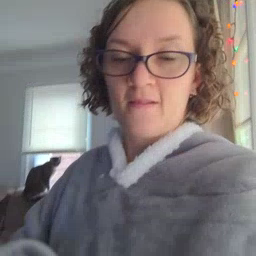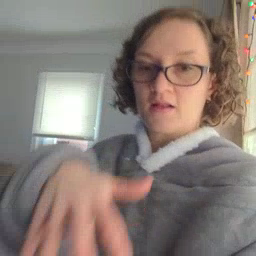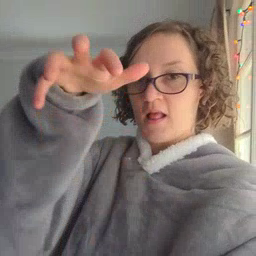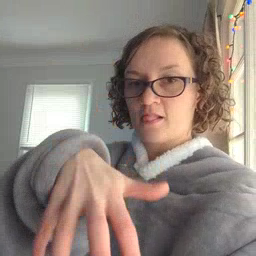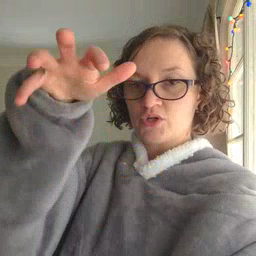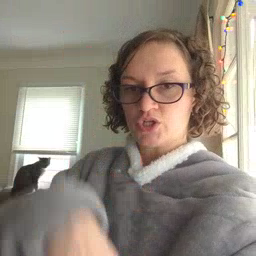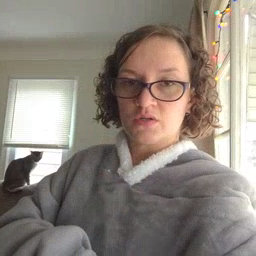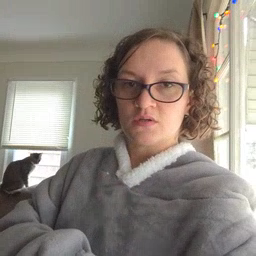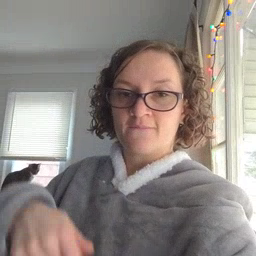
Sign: alligator